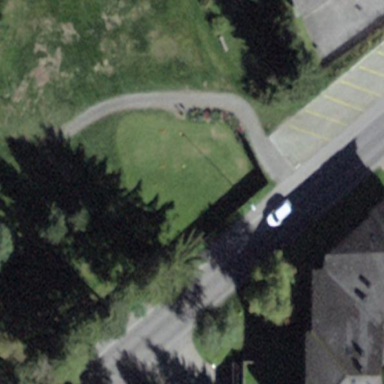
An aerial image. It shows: Golf tee on grassy land.